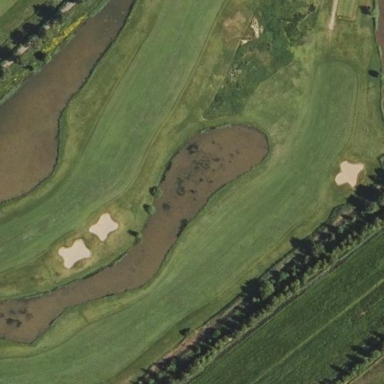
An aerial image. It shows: Golf fairway surrounded by grass.